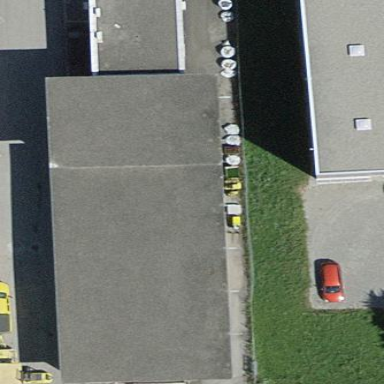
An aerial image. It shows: Manufacturing building.